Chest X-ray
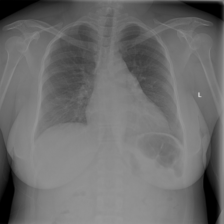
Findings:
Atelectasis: negative
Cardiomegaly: negative
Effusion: negative
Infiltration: negative
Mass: negative
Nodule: negative
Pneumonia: negative
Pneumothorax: negative
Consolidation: negative
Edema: negative
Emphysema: negative
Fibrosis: negative
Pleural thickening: negative
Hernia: negative